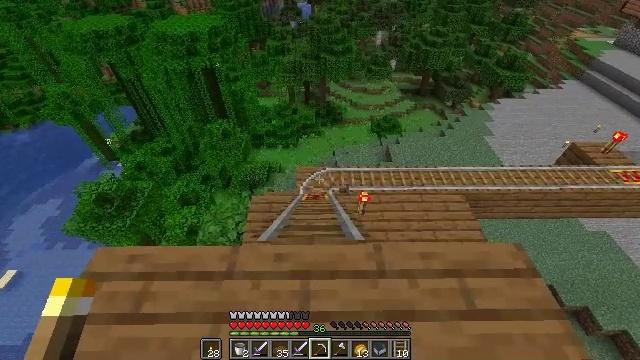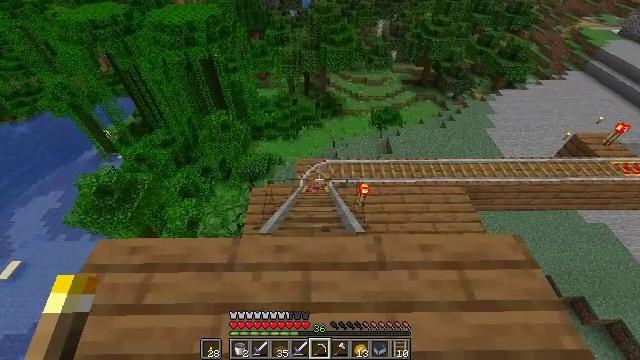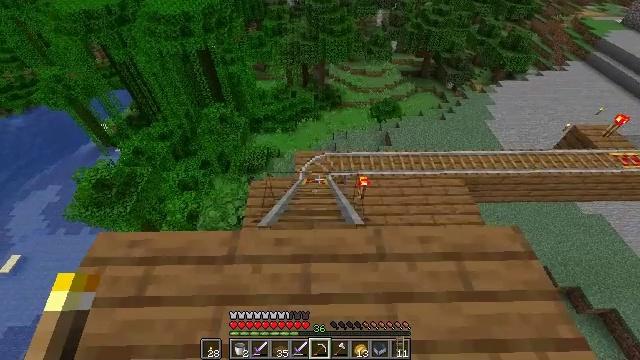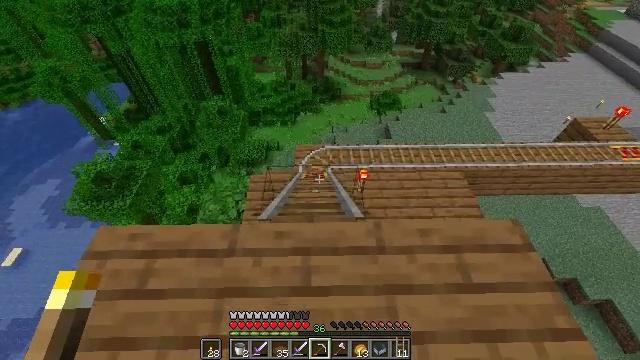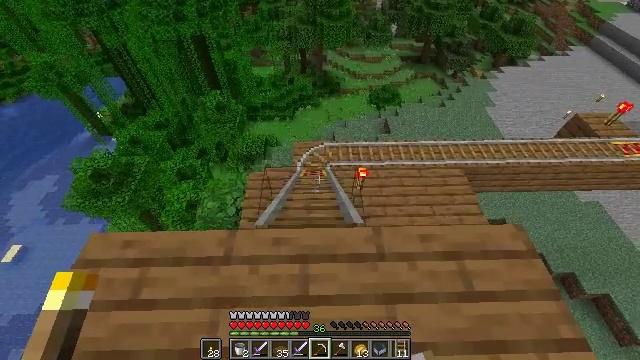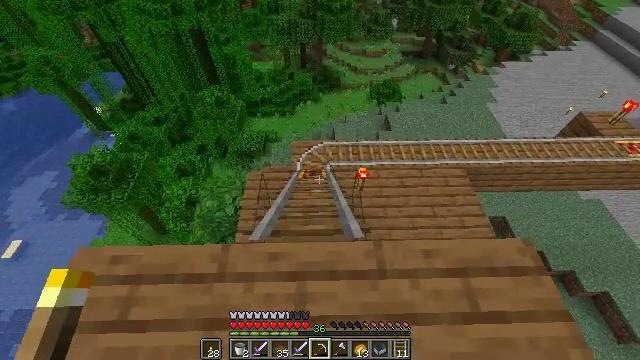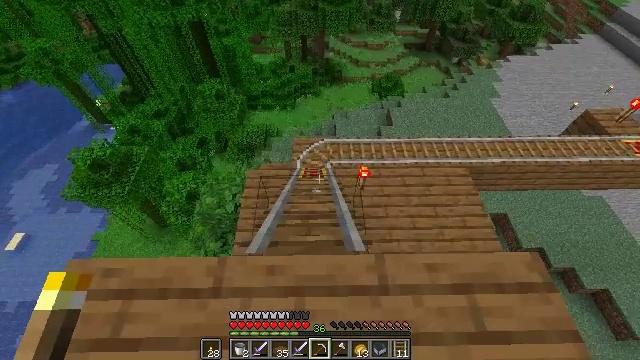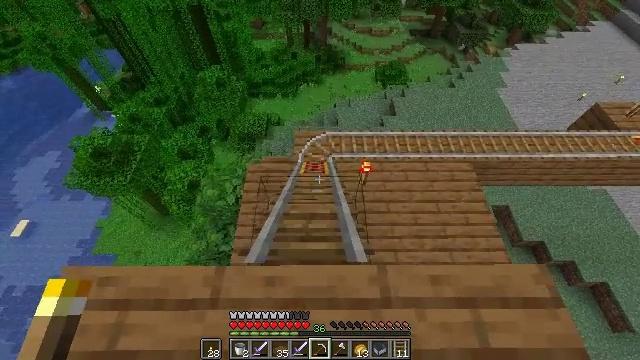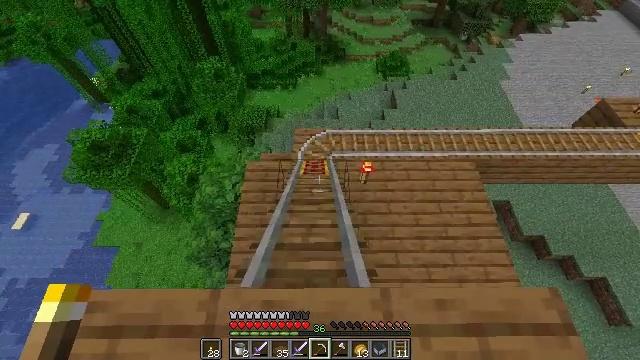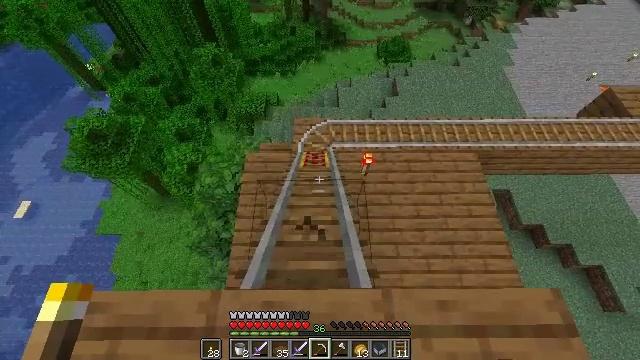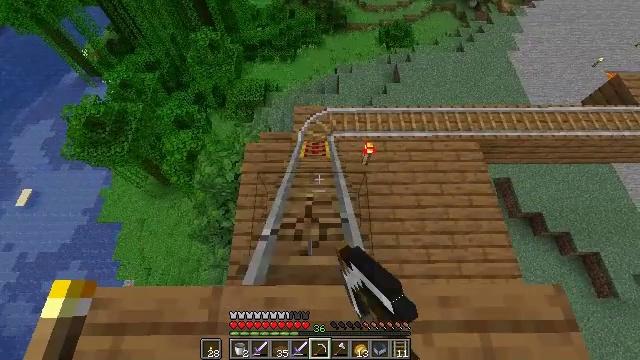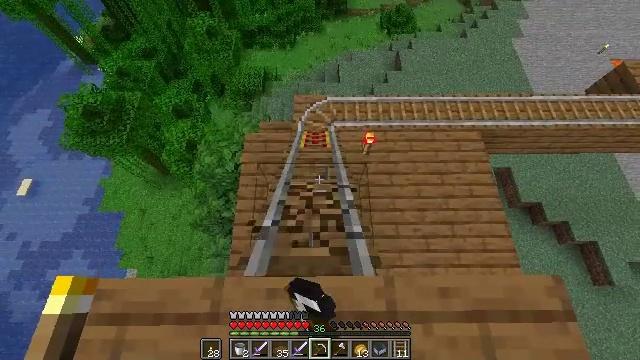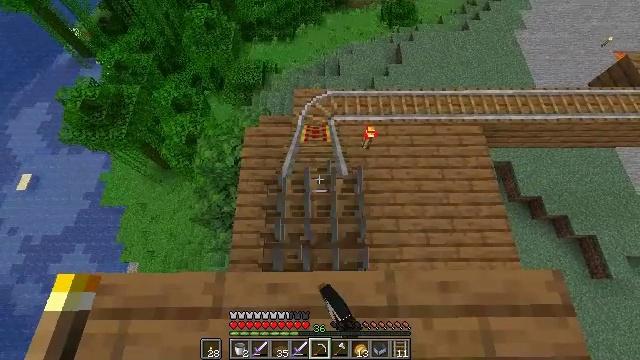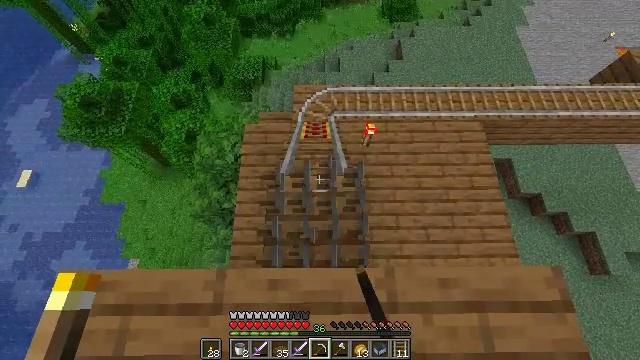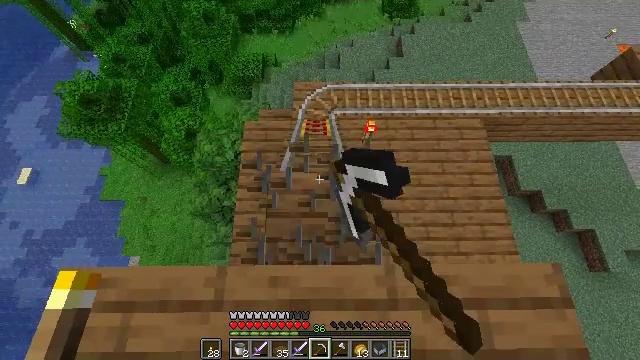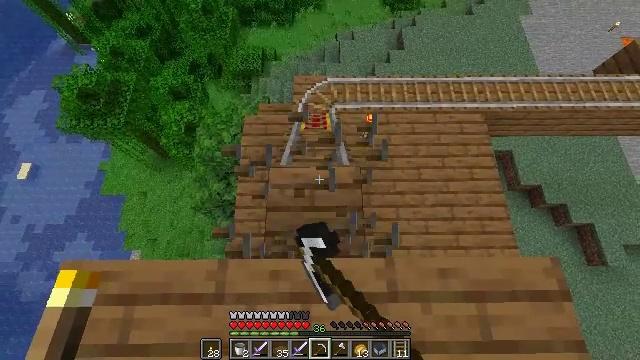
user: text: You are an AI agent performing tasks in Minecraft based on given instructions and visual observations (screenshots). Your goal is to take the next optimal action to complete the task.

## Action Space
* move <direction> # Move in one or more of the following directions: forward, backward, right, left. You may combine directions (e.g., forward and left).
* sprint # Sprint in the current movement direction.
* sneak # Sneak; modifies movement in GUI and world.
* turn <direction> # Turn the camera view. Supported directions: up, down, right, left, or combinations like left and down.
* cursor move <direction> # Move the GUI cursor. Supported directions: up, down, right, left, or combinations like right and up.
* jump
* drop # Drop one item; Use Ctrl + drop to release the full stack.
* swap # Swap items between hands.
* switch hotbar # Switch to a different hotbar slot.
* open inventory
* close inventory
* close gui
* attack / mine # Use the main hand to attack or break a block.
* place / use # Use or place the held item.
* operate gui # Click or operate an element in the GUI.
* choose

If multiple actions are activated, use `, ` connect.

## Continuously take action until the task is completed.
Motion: motion action
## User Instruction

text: Pick up the rail by attacking it.
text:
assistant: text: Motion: turn down
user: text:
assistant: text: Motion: turn down
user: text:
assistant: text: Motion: turn down
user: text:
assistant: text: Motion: move forward, turn down
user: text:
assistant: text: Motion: move forward, turn down
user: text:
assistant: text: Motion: move forward, turn down
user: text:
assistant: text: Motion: move forward, turn down
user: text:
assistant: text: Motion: turn down
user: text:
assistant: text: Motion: turn down, attack / mine
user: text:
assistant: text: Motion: turn down, attack / mine
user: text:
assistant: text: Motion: turn down, attack / mine
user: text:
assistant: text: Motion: turn down, attack / mine
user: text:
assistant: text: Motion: attack / mine
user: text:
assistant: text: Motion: attack / mine
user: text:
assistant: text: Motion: turn down, attack / mine
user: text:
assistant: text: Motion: turn down, attack / mine
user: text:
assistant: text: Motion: attack / mine
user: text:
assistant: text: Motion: attack / mine
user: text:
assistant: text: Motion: attack / mine
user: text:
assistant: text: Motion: move forward, attack / mine
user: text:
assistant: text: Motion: move forward, attack / mine
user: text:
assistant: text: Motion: move forward, attack / mine
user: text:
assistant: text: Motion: attack / mine
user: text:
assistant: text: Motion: attack / mine
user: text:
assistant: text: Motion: attack / mine
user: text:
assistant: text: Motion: attack / mine
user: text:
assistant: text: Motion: attack / mine
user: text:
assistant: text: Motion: attack / mine
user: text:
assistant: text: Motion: attack / mine
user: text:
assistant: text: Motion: attack / mine